Question: I'm trying to make a UI similar to CalcBot where you can pull down the view controller with your finger and it reveals a hidden background view.
I think this is done with the UIScrollView but cannot work out the exact method to have for example 2x Horizontal views with one of them having a vertical.

I do have the horizontal scroll working fine, i'm just stuck with how I can make screen 1 pull down with a vertical scroller.
Any tips or pointers would be appreciated.
Thanks Aaron
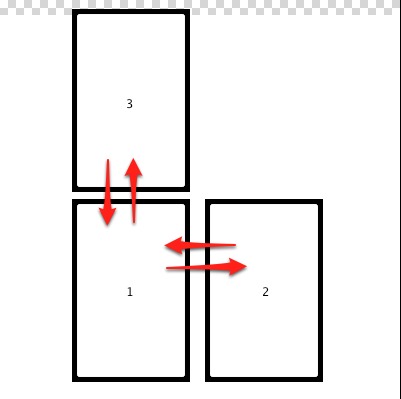
Answer: You can have nested scrollviews to get scrolling working in both directions. Let's have a vertical scroller inside a horizontal scroller (though you can very well do it the other way round too), so views 3 and 1 get into a vertical scrollview, which in turn gets inside a horizontal scroller along with view 2.
You could create such a view hierarchy in code (probably in the main viewcontroller's 'viewDidLoad'). The following snippet assumes view1, view2 and view3 as webviews.
'''
CGRect bounds = self.view.bounds;
// main guy is a horizontal scroller
UIScrollView *hScrollView = [[UIScrollView alloc] initWithFrame:bounds];
hScrollView.contentSize = CGSizeMake(bounds.size.width * 2, bounds.size.height);
hScrollView.delegate = self;
[self.view addSubview:hScrollView];
// the horizontal scroller contains a vertical scroller
UIScrollView *vScrollView = [[UIScrollView alloc] initWithFrame:bounds];
vScrollView.contentSize = CGSizeMake(bounds.size.width, bounds.size.height * 2);
vScrollView.delegate = self;
[hScrollView addSubview:vScrollView];
// add view3 and view1 to the vertical scroller
UIWebView *view3 = [[UIWebView alloc] initWithFrame:bounds];
[view3 loadHTMLString:@"<h1>3</h1>" baseURL:nil];
[vScrollView addSubview:view3];
UIWebView *view1 = [[UIWebView alloc] initWithFrame:CGRectOffset(bounds, 0, bounds.size.height)];
[view1 loadHTMLString:@"<h1>1</h1>" baseURL:nil];
[vScrollView addSubview:view1];
vScrollView.contentOffset = CGPointMake(0, bounds.size.height);
// add view2 to the horizontal scroller
UIWebView *view2 = [[UIWebView alloc] initWithFrame:CGRectOffset(bounds, bounds.size.width, 0)];
[view2 loadHTMLString:@"<h1>2</h1>" baseURL:nil];
[hScrollView addSubview:view2];
// enable paging in both directions
hScrollView.pagingEnabled = TRUE;
vScrollView.pagingEnabled = TRUE;
'''
That would have you scrolling in both directions but that would also let you scroll-right from view3 to view2. If you want to prevent that, you should disable scrolling on 'hScrollView' whenever the 'vScollView' is showing view3. You can do that in 'scrollViewDidEndDecelerating:' in the delegate of 'vScrollView'. Something like:
'''
-(void)scrollViewDidEndDecelerating:(UIScrollView *)scrollView {
if (scrollView == self.verticalScrollView) {
self.horizontalScrollView.scrollEnabled = (self.verticalScrollView.contentOffset.y > self.view.bounds.origin.y);
}
}
'''